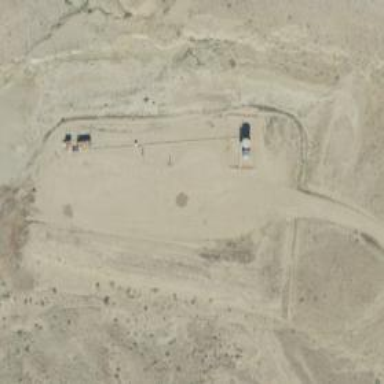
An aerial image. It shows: Petroleum well.